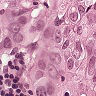
Metastatic tissue present: yes